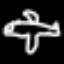
Label: airplane